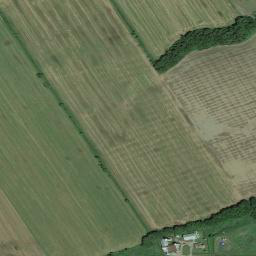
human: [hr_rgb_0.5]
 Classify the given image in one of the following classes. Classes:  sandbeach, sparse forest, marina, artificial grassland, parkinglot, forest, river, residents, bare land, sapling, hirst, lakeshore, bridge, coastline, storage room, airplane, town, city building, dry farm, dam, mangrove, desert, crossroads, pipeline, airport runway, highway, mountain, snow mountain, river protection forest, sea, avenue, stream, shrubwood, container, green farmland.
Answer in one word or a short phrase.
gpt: green farmland